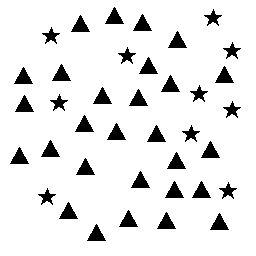
Squares: 0
Triangles: 28
Stars: 10
Total shapes: 38